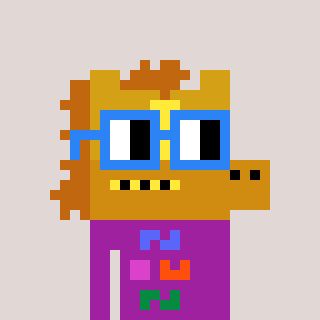
a pixel art character with square blue glasses, a yellow horse-shaped head and a magenta-colored body on a warm background